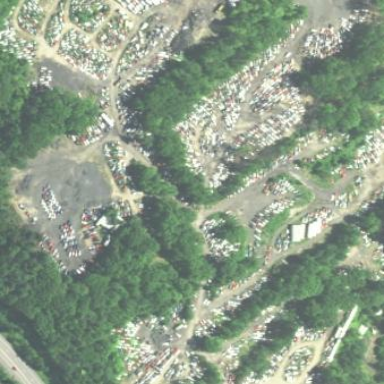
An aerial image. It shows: Industrial area designated as auto wrecker yard.